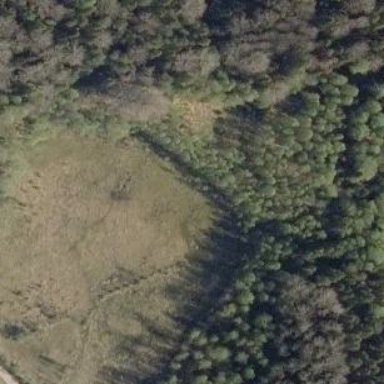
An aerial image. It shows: Marshy wetland area.